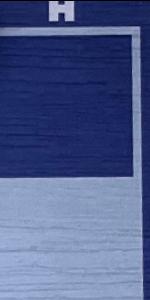
Label: Empty